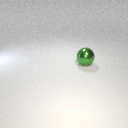
large green metal sphere